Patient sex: M
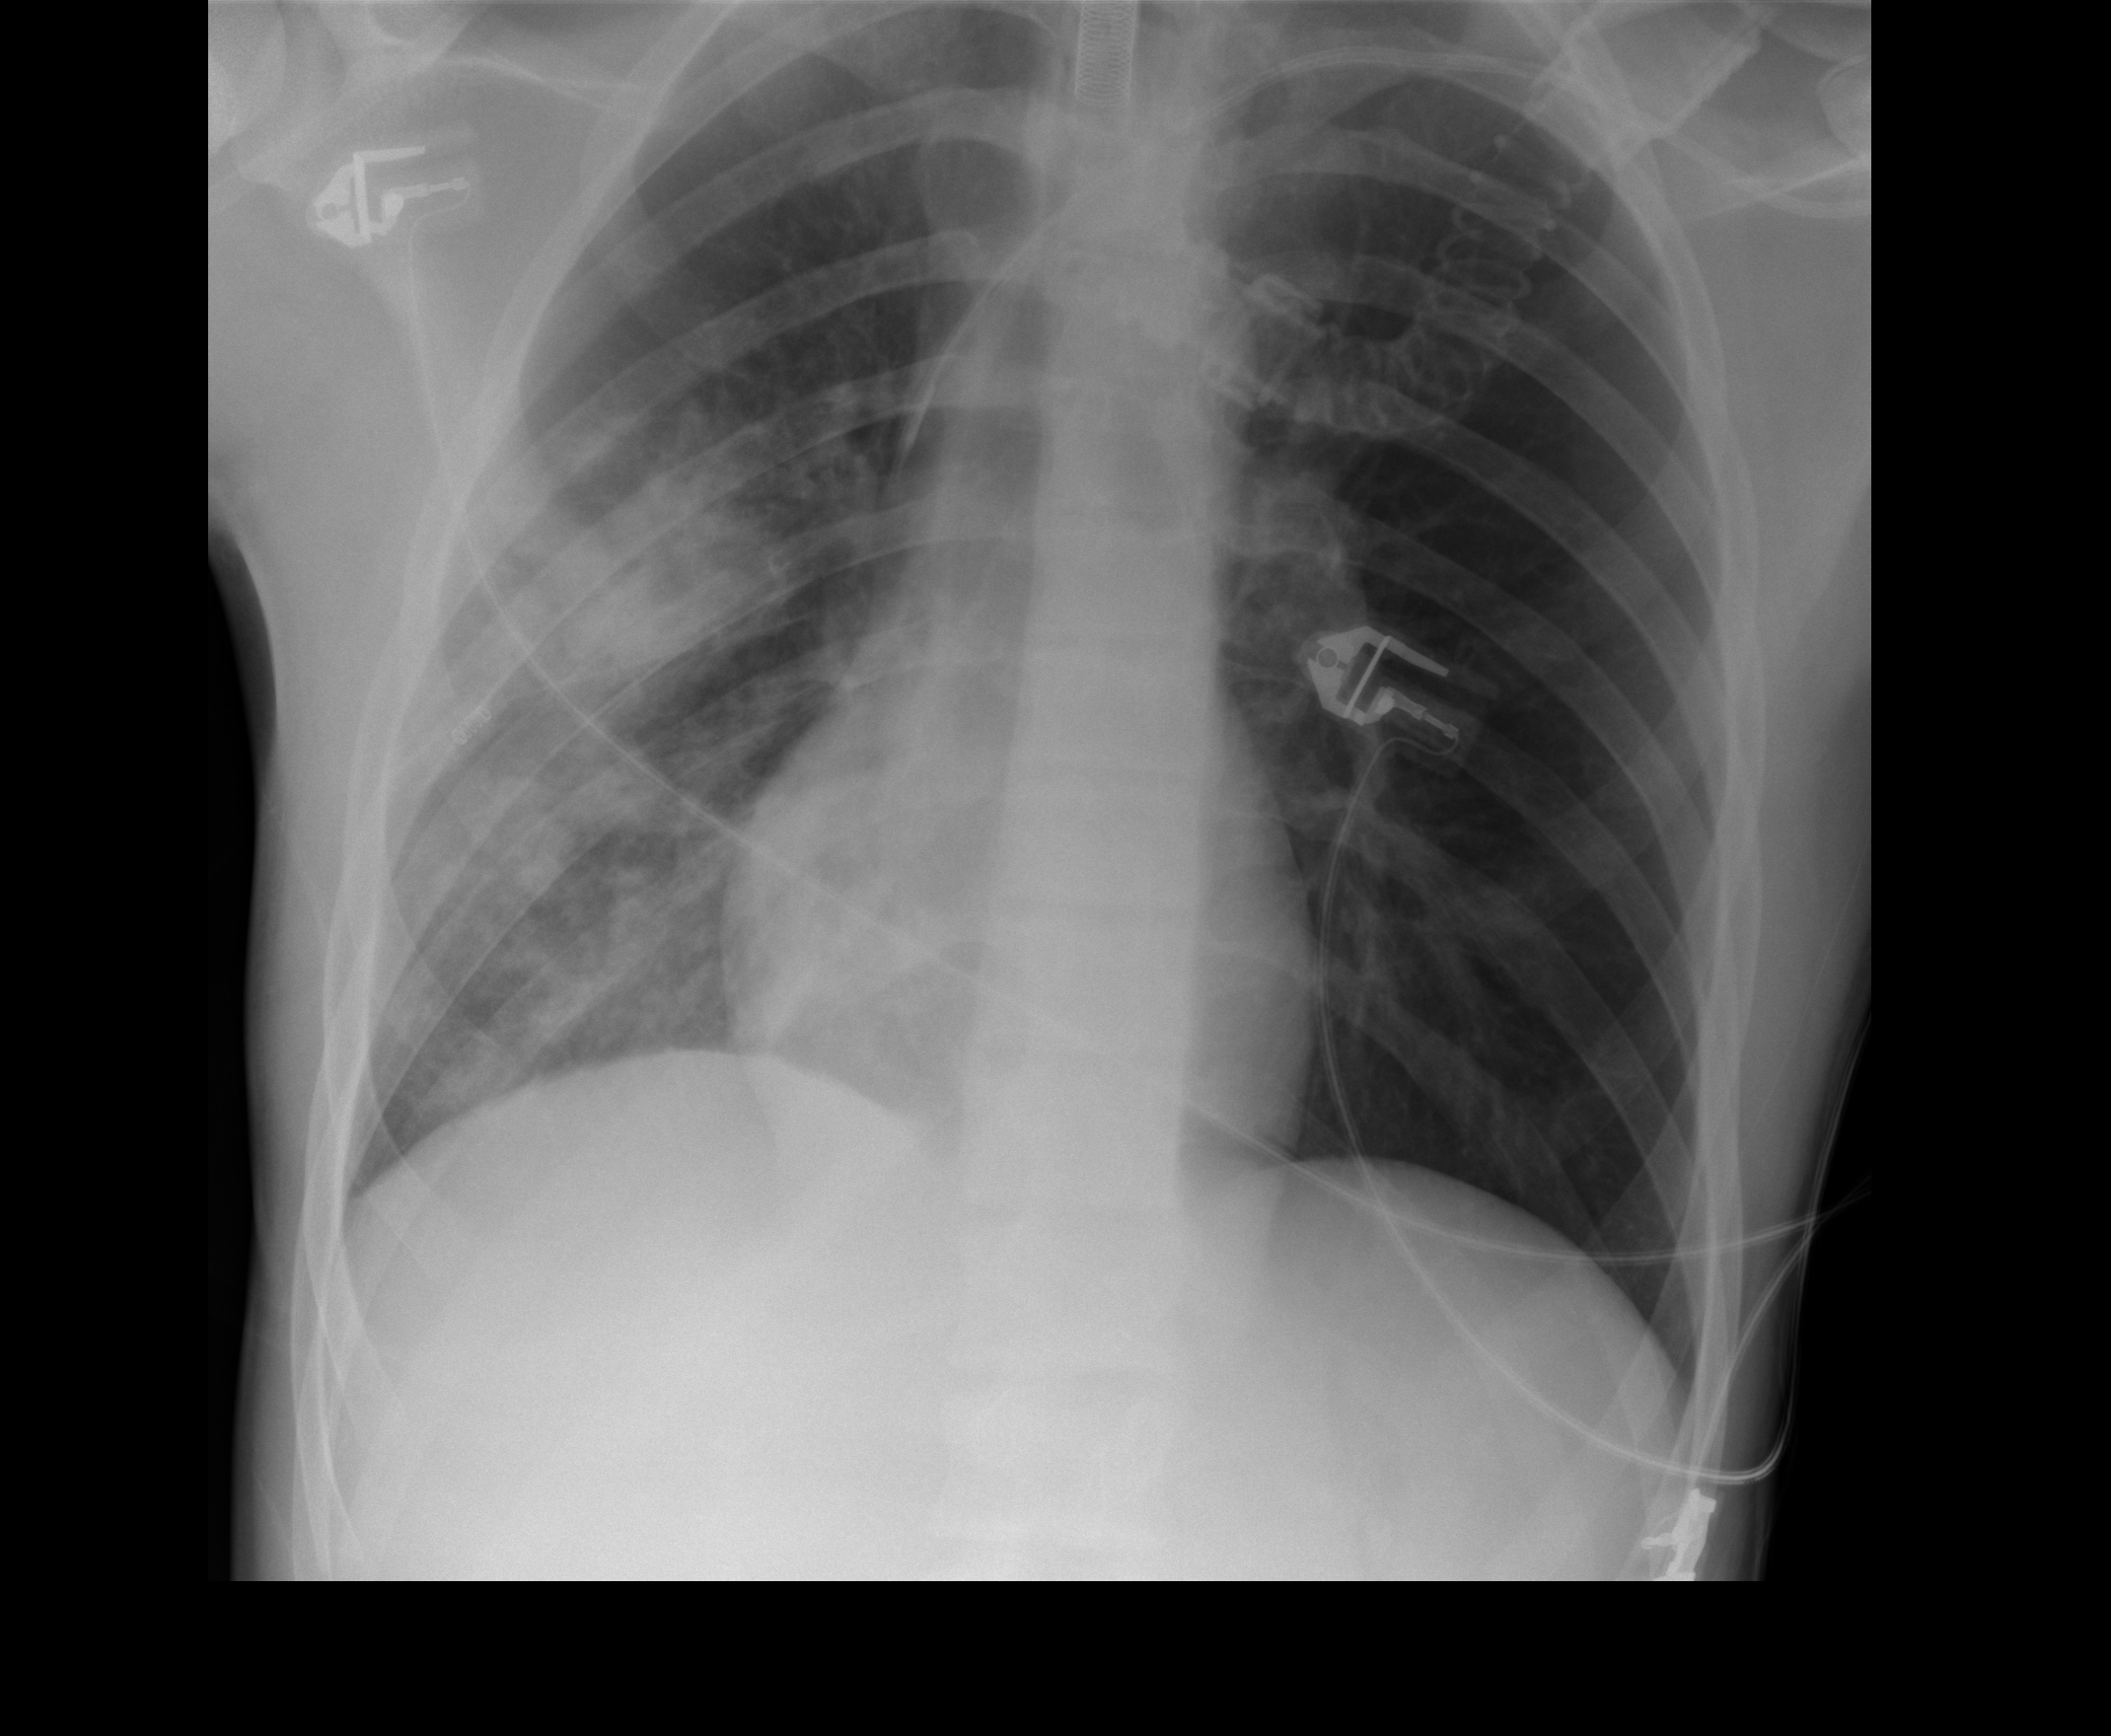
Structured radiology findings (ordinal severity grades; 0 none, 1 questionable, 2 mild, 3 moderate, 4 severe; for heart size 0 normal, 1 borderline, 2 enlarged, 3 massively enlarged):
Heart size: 0
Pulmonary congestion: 0
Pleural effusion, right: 1
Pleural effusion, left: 0
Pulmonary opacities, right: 2
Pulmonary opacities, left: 0
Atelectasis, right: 0
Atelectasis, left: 0